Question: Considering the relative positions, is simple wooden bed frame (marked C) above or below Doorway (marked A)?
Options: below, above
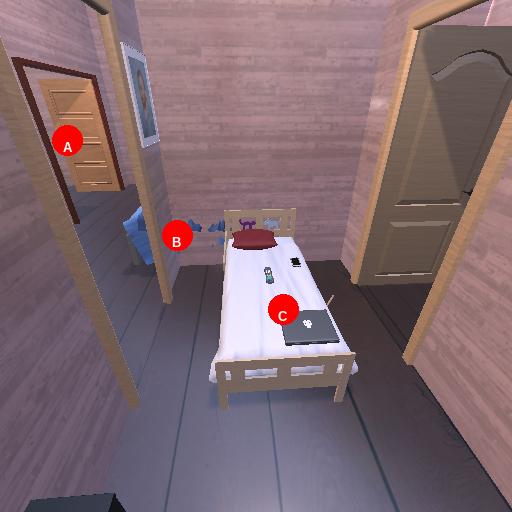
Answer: below